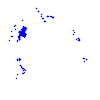
Particle: electron